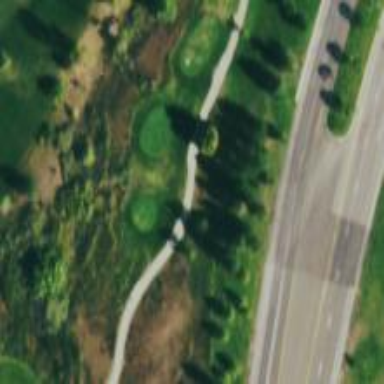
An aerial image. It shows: Area with grass used as rough in golf course.